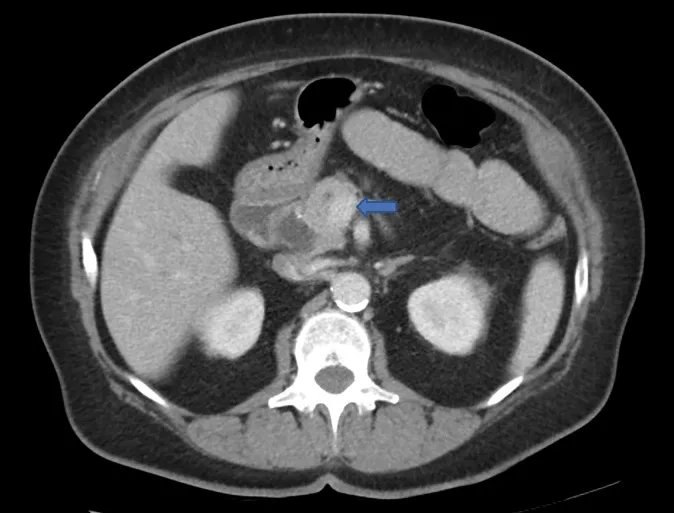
Axial CT scan of the abdomen in case 2 with intravenous contrast showing an ill-defined pancreatic head mass (arrow) that measures 3.6 x 3.6 cm. There is associated pancreatic ductal dilatation with abrupt cutoff at the level of the mass. The mass abuts the superior mesenteric vein and there is attenuation of the main portal vein and SMV at the confluence related to the mass. SMV, superior mesenteric vein.
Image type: radiology (ct)